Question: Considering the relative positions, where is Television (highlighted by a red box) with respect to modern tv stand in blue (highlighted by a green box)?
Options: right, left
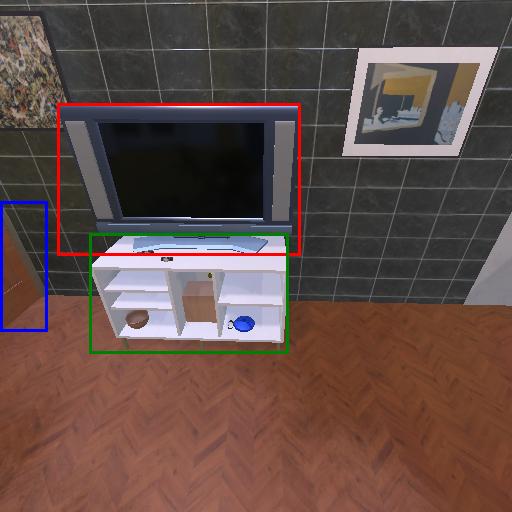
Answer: right